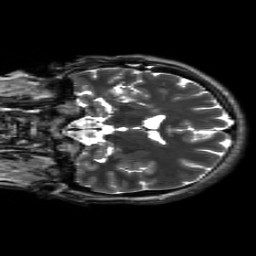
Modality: T2w
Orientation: coronal
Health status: ill
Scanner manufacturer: siemens
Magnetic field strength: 3 T
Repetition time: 8.51 s
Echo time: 0.095 s